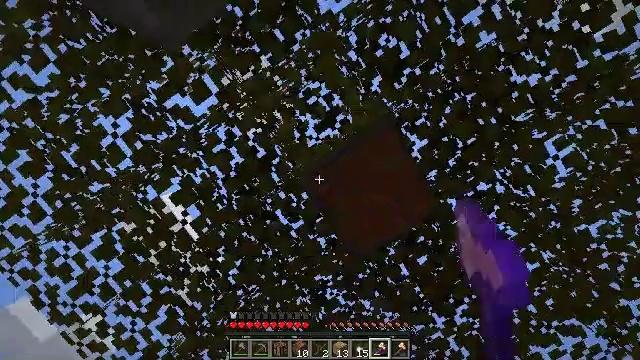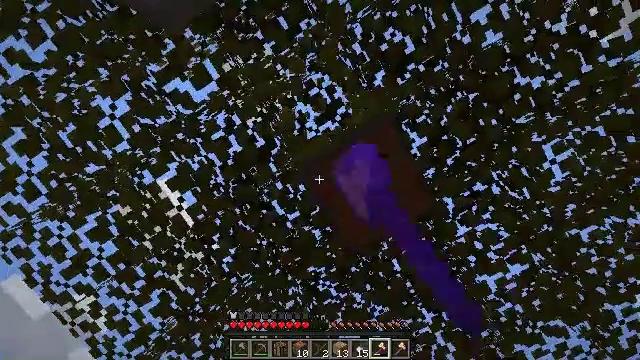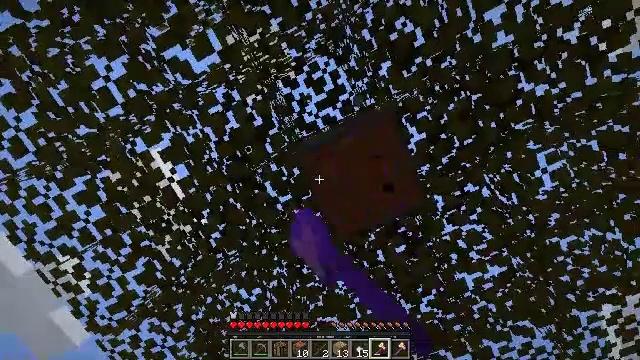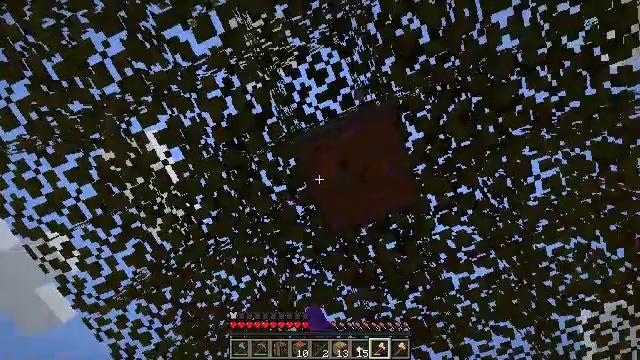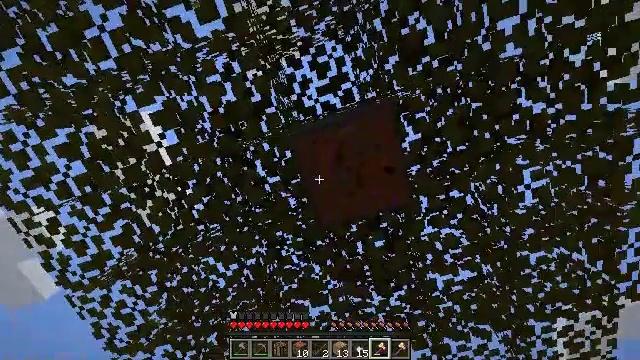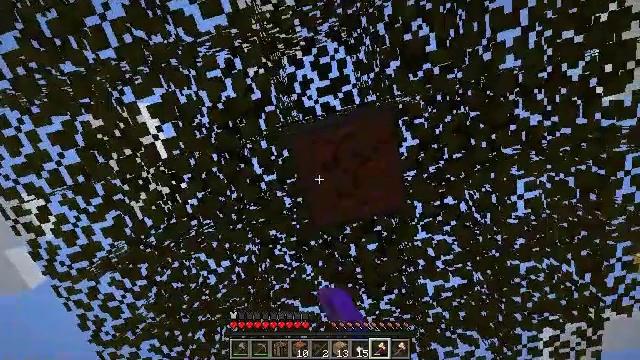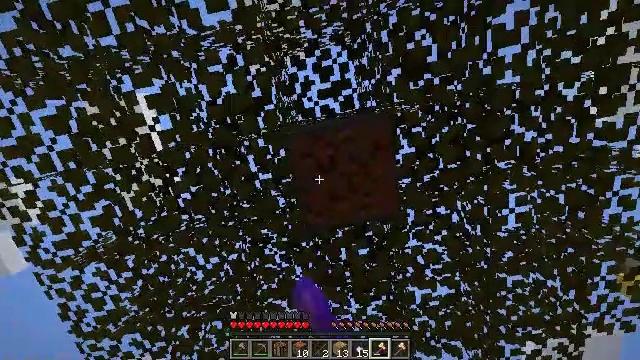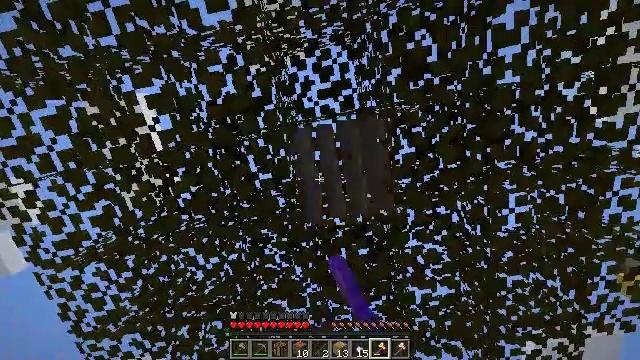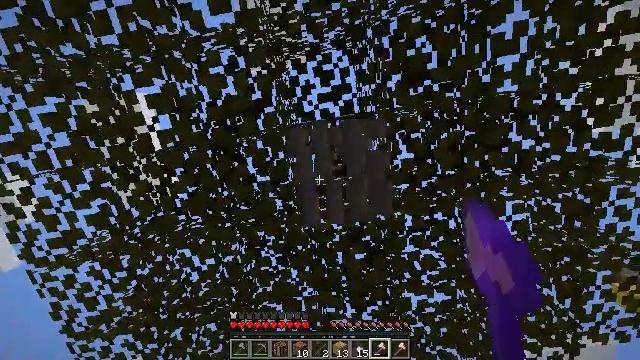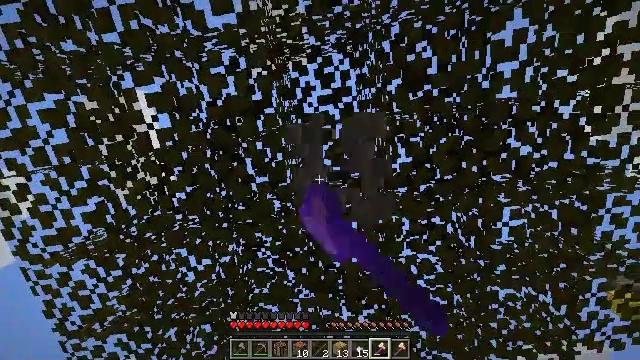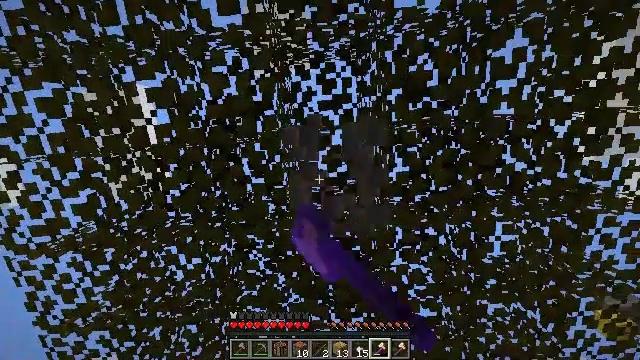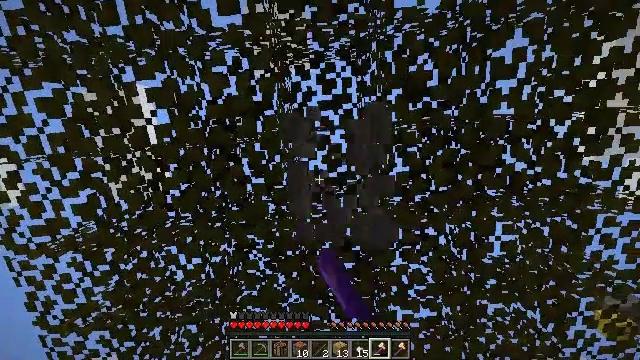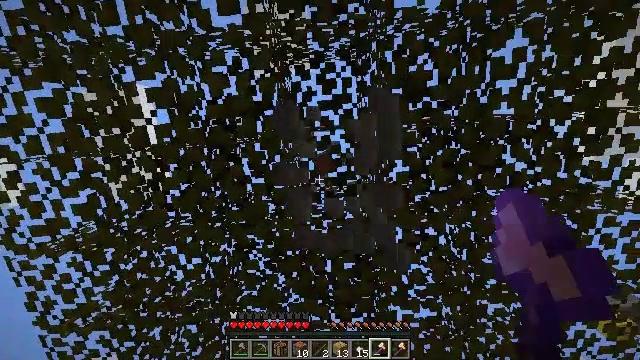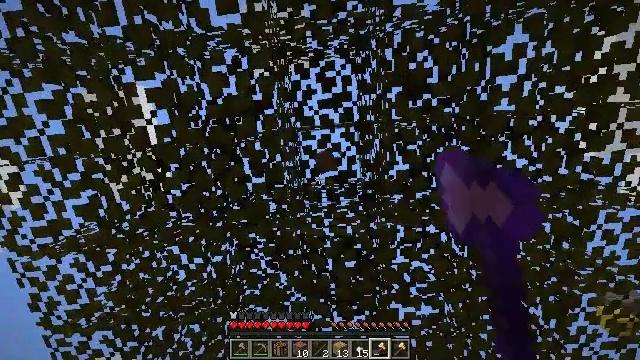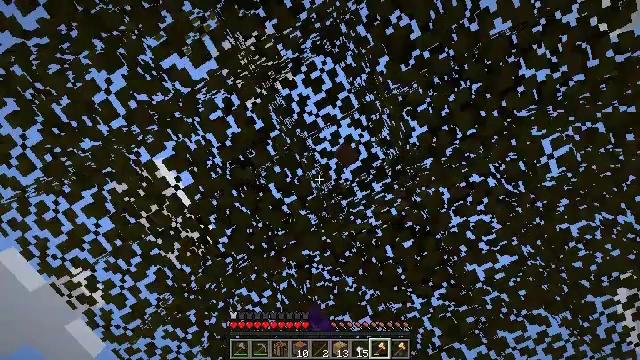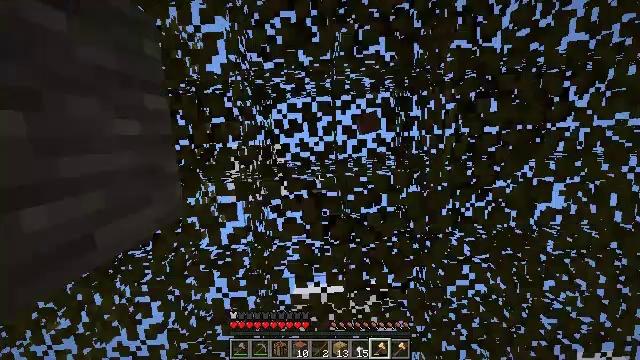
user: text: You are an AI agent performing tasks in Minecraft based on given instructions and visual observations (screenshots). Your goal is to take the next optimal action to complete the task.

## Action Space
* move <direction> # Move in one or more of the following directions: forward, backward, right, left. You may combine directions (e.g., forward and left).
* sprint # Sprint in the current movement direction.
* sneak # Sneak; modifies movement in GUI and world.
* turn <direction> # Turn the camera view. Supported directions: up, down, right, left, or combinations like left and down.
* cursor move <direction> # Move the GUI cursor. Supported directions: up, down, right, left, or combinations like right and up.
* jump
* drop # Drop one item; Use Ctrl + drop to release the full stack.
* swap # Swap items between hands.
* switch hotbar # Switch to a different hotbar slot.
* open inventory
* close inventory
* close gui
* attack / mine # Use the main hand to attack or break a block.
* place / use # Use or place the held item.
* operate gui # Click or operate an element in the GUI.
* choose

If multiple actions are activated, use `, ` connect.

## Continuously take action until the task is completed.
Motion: motion action
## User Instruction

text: Chop down the acacia log.
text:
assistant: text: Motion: turn right and down, attack / mine
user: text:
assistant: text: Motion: turn right and down, attack / mine
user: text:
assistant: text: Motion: turn right and down, attack / mine
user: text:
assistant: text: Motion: turn right and down, attack / mine
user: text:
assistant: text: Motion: turn right, attack / mine
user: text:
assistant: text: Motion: turn right, attack / mine
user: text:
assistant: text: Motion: attack / mine
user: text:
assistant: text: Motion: turn right, attack / mine
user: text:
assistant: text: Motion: turn right, attack / mine
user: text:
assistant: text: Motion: turn right and up, attack / mine
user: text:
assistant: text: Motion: attack / mine
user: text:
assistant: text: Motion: attack / mine
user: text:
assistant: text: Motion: attack / mine
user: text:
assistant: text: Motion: turn left, attack / mine
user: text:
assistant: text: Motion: turn left and up
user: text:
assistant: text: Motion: turn left
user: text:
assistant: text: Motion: turn left and down
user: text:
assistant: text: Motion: turn left and down
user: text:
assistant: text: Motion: turn left and down, attack / mine
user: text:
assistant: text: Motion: turn left and down, attack / mine
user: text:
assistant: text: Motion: turn left and down, attack / mine
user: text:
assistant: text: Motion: turn right and down, attack / mine
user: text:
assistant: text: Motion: turn right and down, attack / mine
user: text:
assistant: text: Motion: turn right, attack / mine
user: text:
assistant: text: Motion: turn right and up, attack / mine
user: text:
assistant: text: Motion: turn right and up, attack / mine
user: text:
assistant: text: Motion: attack / mine
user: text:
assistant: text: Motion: attack / mine
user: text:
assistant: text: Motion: turn right and down, attack / mine
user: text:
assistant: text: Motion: turn right and down, attack / mine